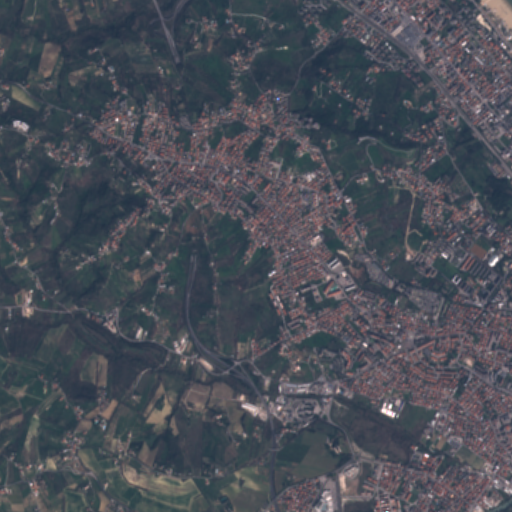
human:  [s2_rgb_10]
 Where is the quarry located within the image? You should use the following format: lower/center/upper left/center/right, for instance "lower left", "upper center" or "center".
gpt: There is no quarry in the image.